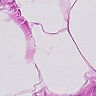
Metastatic tissue present: no